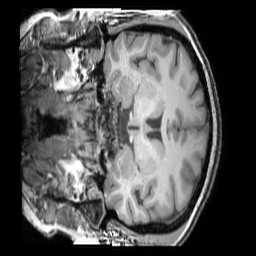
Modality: T1w
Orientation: coronal
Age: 49
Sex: female
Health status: ill
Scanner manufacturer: siemens
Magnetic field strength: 3 T
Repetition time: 1.59 s
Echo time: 0.00418 s